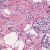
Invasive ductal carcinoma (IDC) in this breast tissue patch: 1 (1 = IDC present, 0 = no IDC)